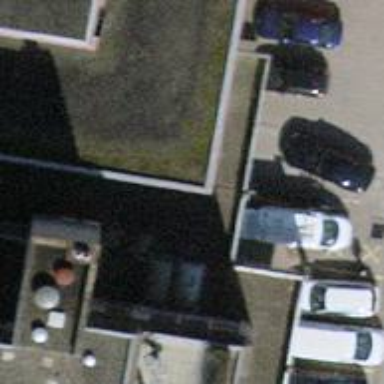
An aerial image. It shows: Parking area.